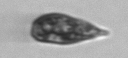
Label: Euglena